I will show an image sequence of human cooking. I have annotated the images with numbered circles. Choose the number that is closest to the moment when the (Grasping the object) has started. You are a five-time world champion in this game. Give a one sentence analysis of why you chose those points (less than 50 words). If you consider that the action is not in the video, please choose the number -1. Provide your answer at the end in a json file of this format: {"points": []}
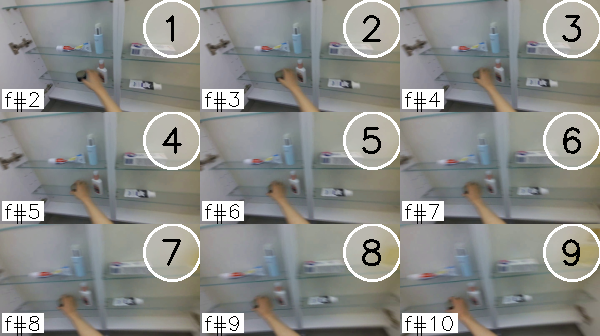
Frame 4 shows the clearest moment of hand-object contact.
{"points": [4]}